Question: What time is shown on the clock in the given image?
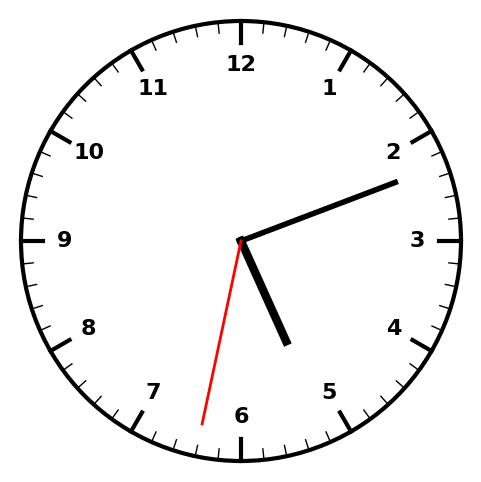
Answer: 05:11:32